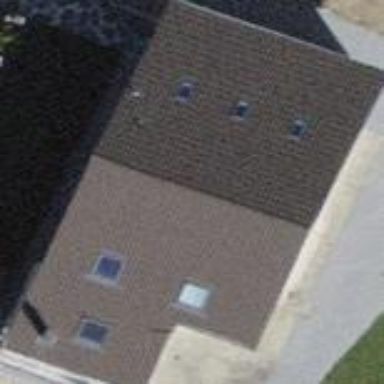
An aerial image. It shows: Building with tile roof.